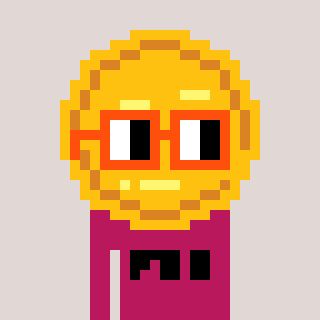
a pixel art character with square orange glasses, a medal-shaped head and a darkpink-colored body on a warm background